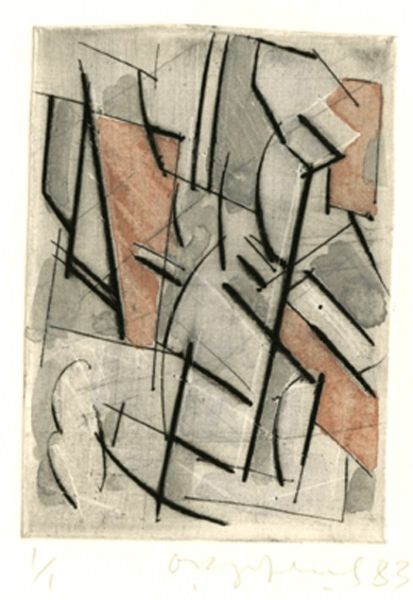
Titel: No. 660, No. 660
Künstler: Oleg Kudriashov
Standort: Amherst (Massachusetts, USA)
Institution: Mead Art Museum, Amherst College
Schlagwörter: beige, red, white, black, gray, modern, orange, drawing, paper, bird, line, sketch, cross, movement, abstract, ink, square, watercolor, geometric, pencil, lines, picasso, contemporary, canvas, linear, paint, space, shape, monochromatic, desaturated, muted, blavk, expressive, slash, cuts, intersecting, oleg